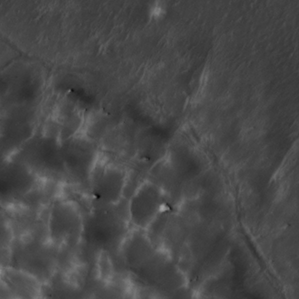
Label: non_frost